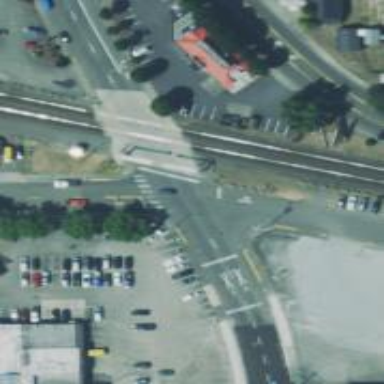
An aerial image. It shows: Level crossing with light signals and saltire markings.